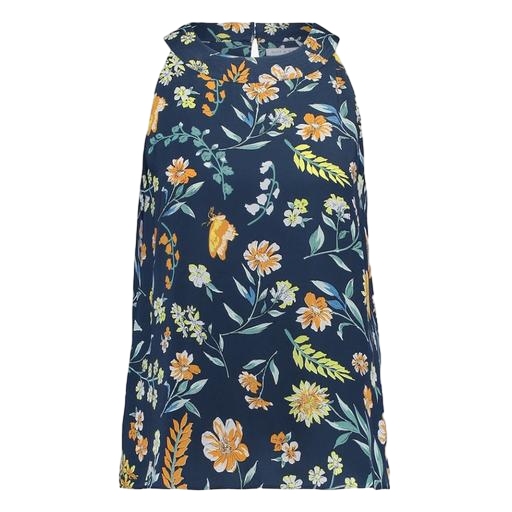
blue multi floral racer tank, blue floral-print tank top, floral print tank top, white background